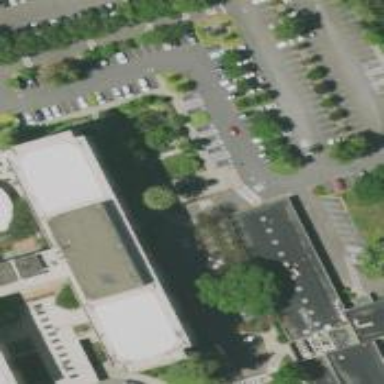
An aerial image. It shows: Parking space.